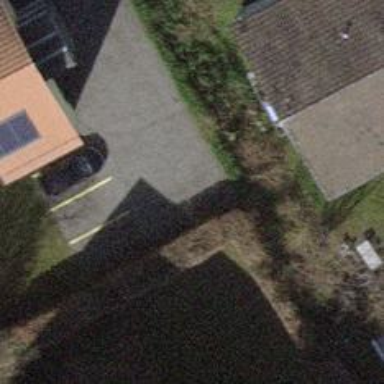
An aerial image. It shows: Hedge acting as barrier.